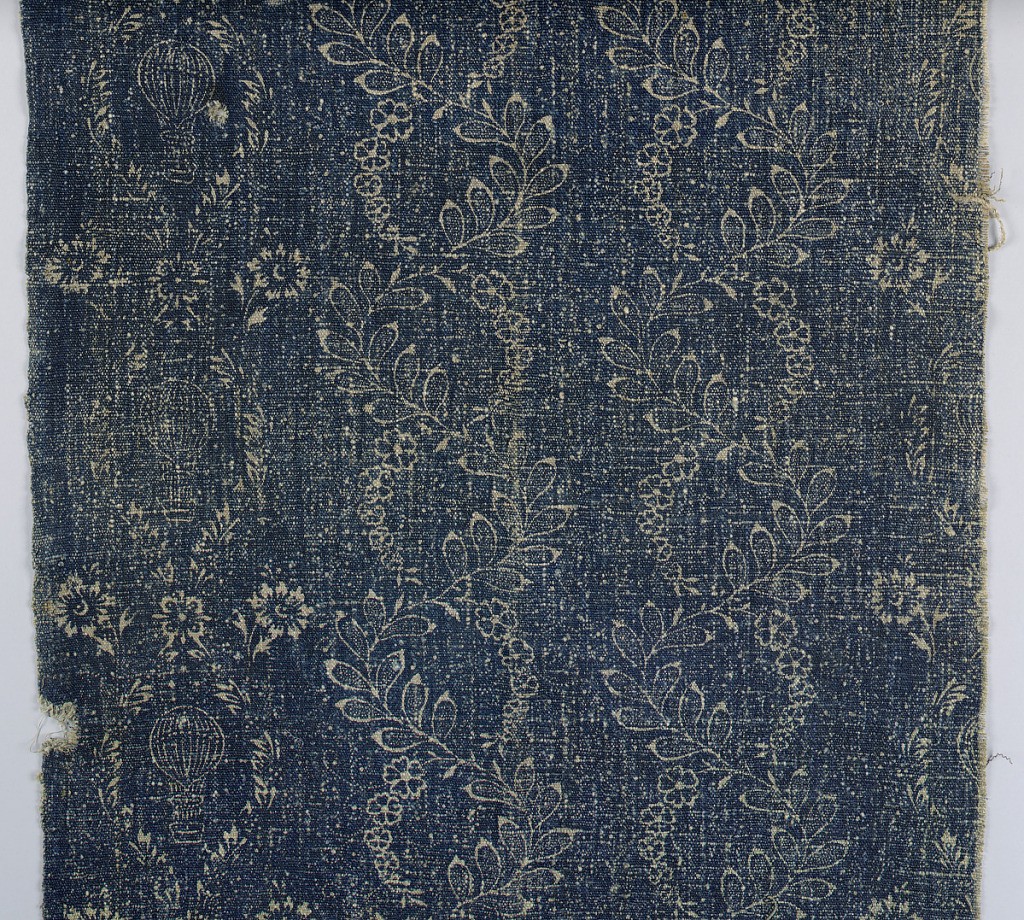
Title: Fragment
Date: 1750–1800
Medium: linen Technique: block printed using resist on both sides of the fabric, vat dyed in indigo on plain weave
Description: Side 1: floral stripes, both straight and curving. Side 2: Curving stripes alternate with a balloon.